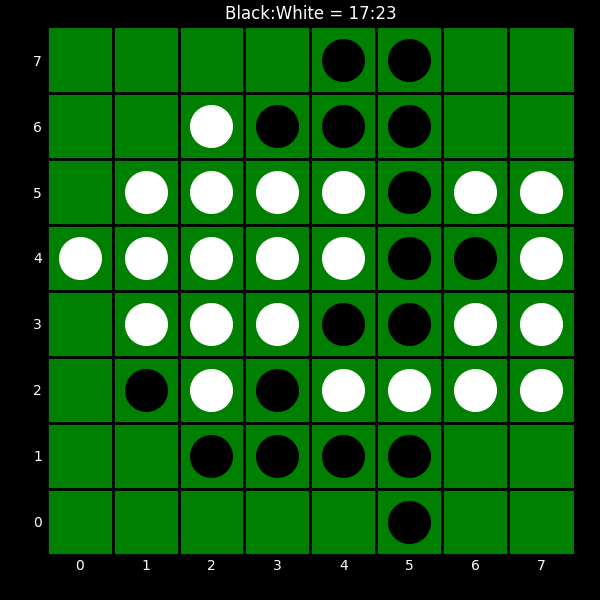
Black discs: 17
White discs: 23